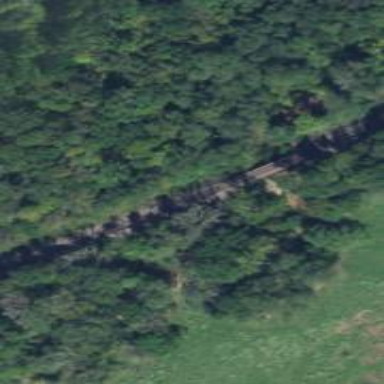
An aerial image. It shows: Bridge over railway line.